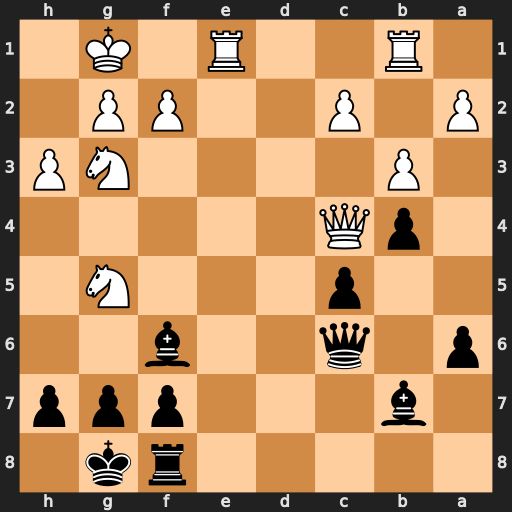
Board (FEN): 5rk1/1b3ppp/p1q2b2/2p3N1/1pQ5/1P4NP/P1P2PP1/1R2R1K1
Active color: b
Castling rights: -
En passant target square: -
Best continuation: Qxg2#